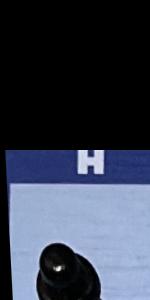
Label: Empty